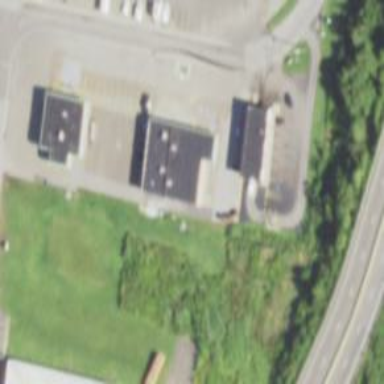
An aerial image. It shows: Clinic.